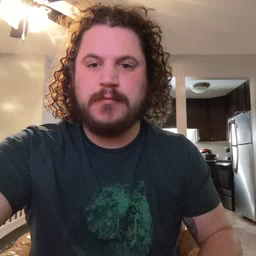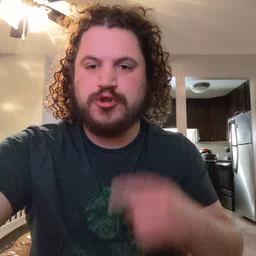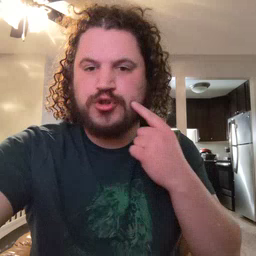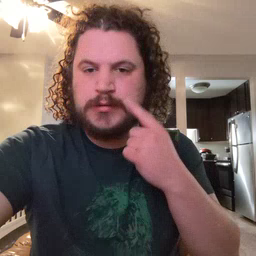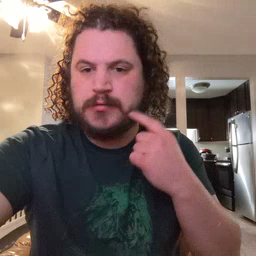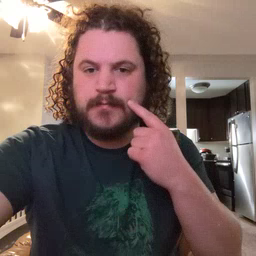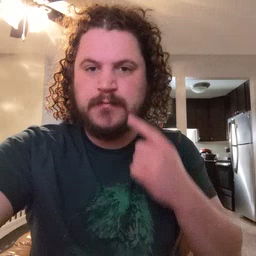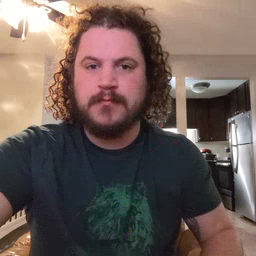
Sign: cheek